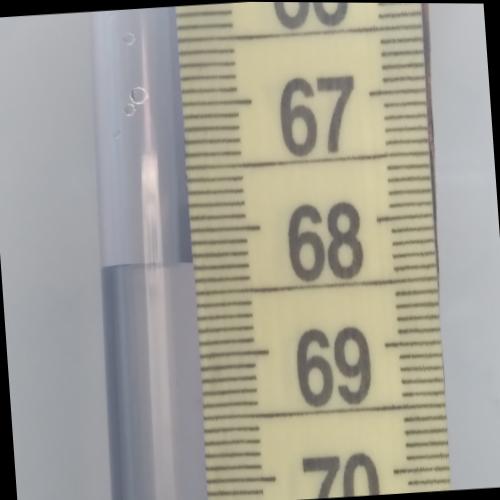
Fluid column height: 68.3 cm